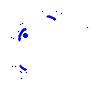
Particle: electron